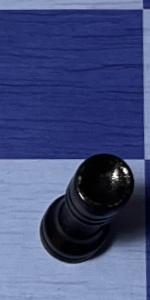
Label: Rook_Black